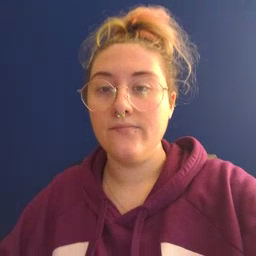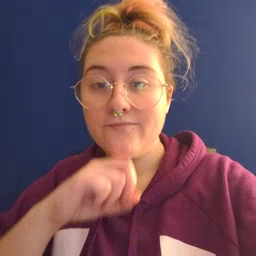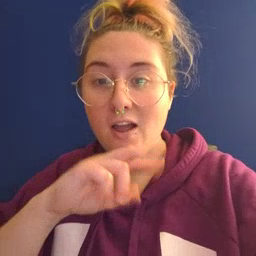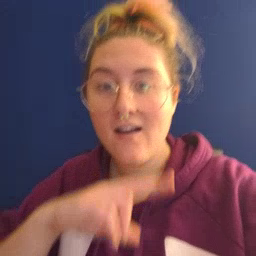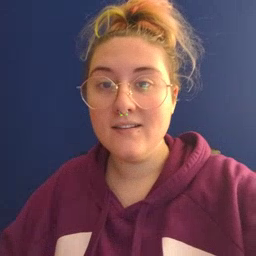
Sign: frog